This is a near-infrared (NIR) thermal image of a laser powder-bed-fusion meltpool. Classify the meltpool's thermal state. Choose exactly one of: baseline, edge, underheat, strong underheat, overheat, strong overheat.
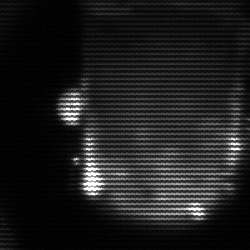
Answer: baseline